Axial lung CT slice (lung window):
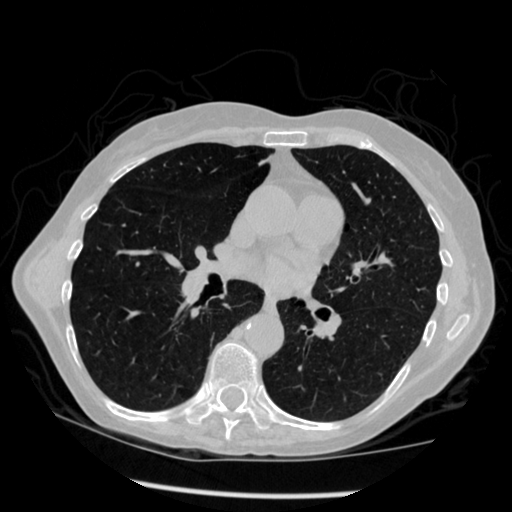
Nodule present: no